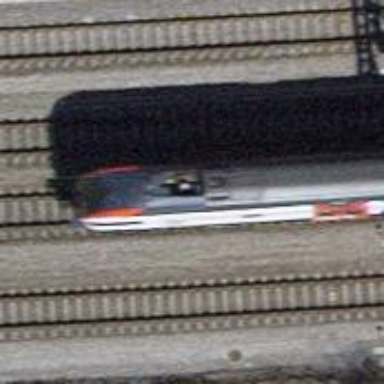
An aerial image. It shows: Railway track with contact line for electrification.